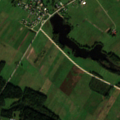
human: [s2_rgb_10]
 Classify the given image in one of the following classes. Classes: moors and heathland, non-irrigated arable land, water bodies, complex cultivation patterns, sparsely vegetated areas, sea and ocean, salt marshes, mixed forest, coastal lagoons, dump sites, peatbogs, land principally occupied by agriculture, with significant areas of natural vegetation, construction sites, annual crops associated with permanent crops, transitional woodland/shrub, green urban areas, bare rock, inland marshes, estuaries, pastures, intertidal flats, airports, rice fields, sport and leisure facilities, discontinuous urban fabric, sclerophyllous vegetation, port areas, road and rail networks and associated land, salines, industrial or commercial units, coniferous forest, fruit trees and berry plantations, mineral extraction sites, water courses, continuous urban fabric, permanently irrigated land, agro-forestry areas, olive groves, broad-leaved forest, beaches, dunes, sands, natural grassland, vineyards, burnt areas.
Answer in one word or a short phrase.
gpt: discontinuous urban fabric, non-irrigated arable land, pastures, land principally occupied by agriculture, with significant areas of natural vegetation, broad-leaved forest, coniferous forest